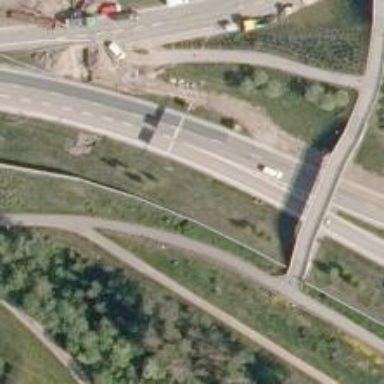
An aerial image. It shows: Asphalt motorway link.